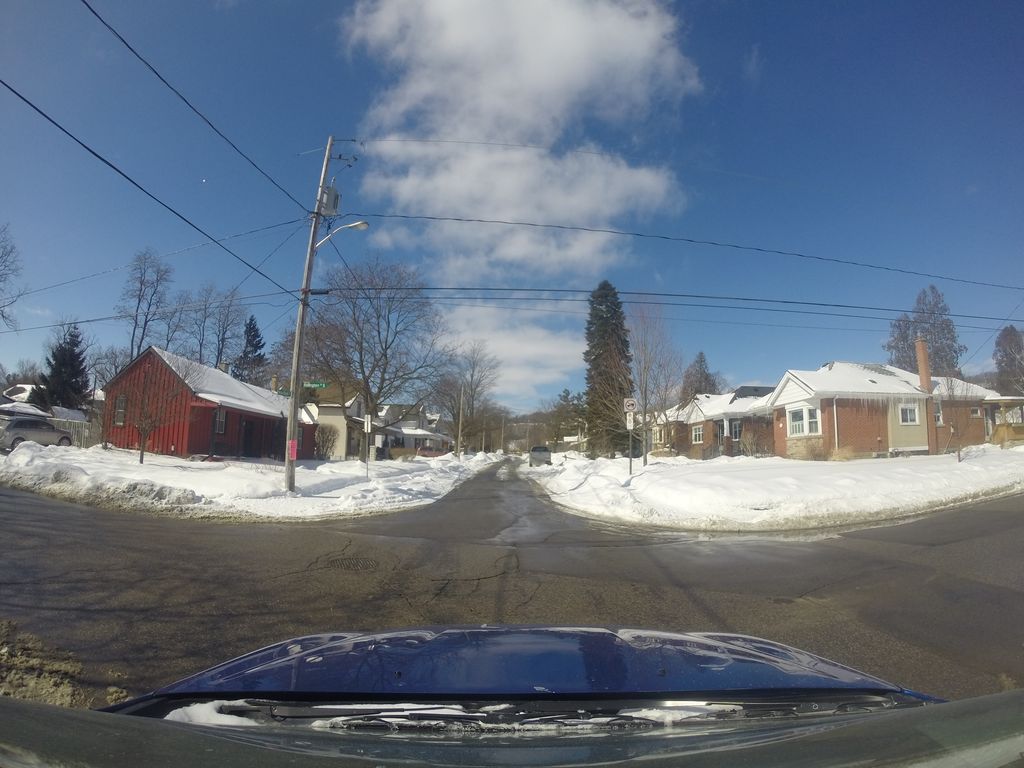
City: hamilton